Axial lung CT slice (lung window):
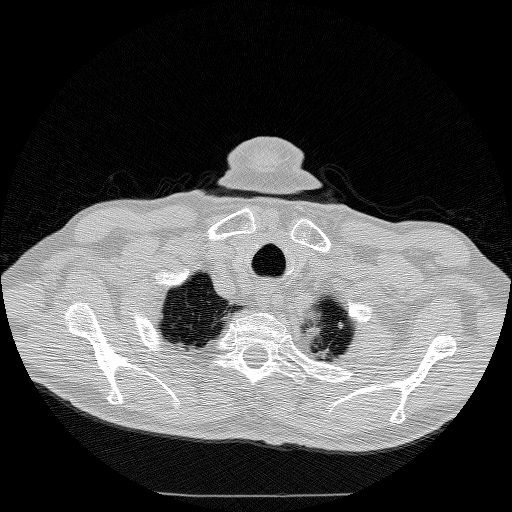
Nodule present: no